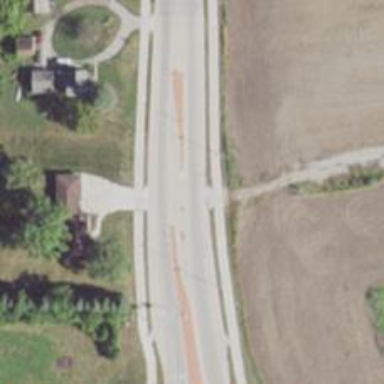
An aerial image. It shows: Secondary link road.